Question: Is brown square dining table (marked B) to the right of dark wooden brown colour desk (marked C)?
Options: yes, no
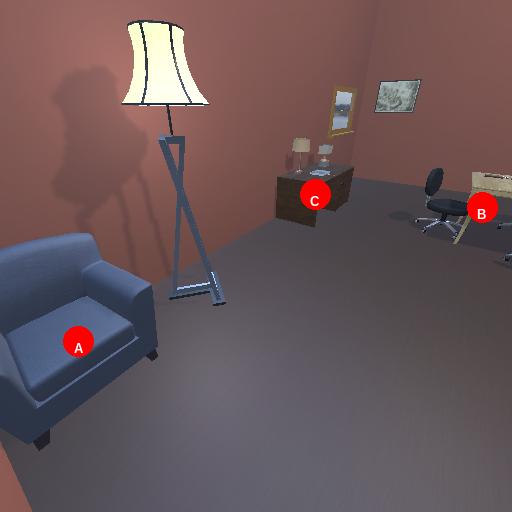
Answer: yes